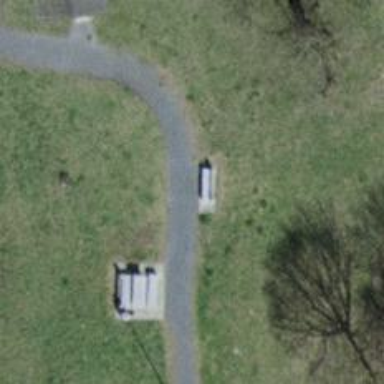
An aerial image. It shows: Bench.